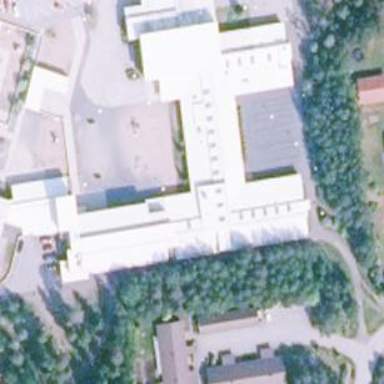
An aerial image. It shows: School.